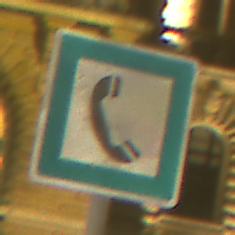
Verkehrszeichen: Fernsprecher
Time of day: Night
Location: Outdoor (Urban)
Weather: Overcast
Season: NotSpecified
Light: Artificial